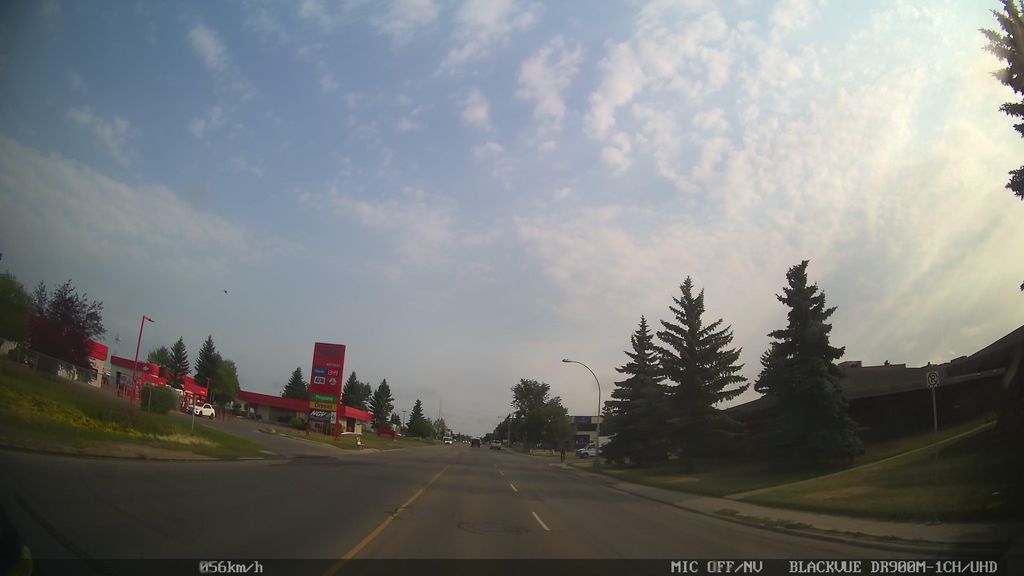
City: edmonton